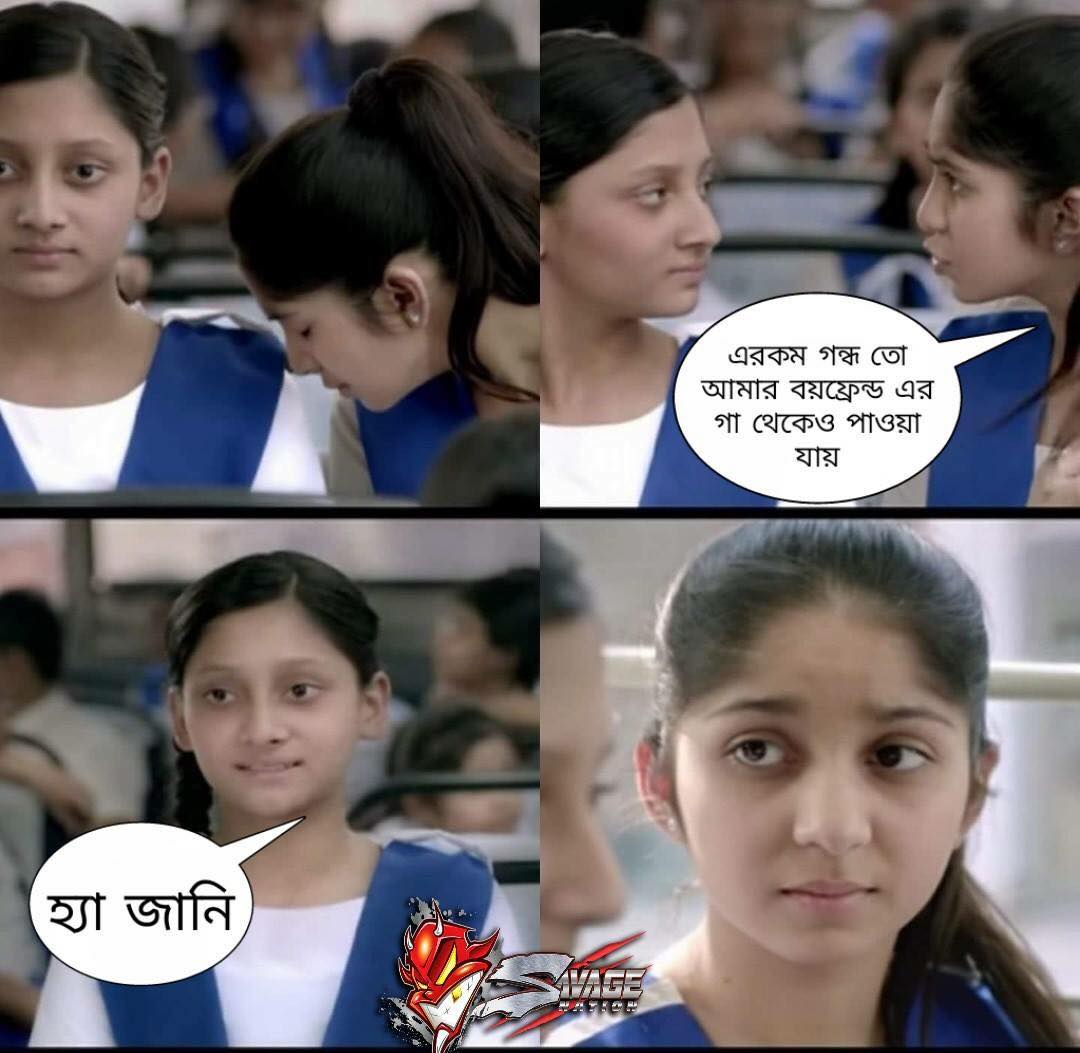
Caption: এরকম গন্ধ তো আমার বয়ফ্রেন্ড এর গা থেকেও পাওয়া যায়    হ্যাঁ জানি
Label: hate